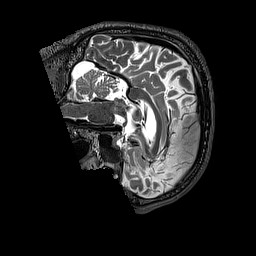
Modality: T2w
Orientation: sagittal
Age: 72
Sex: male
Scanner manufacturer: siemens
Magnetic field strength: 3 T
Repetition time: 3.2 s
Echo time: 0.567 s